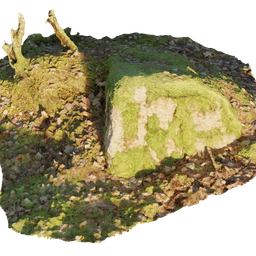
Label: nature